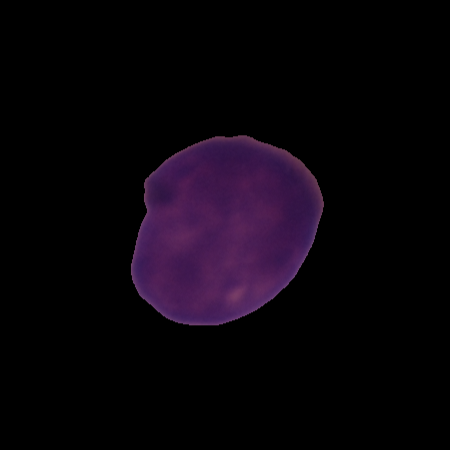
Label: healthy